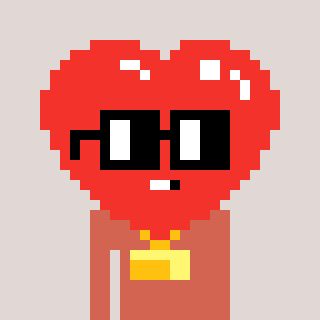
a pixel art character with square black glasses, a heart-shaped head and a peachy-colored body on a warm background